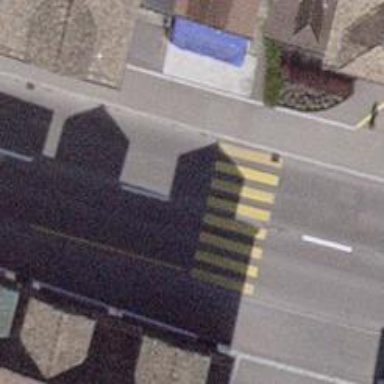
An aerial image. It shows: Zebra crossing on the road.